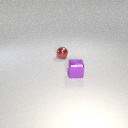
small red metal sphere behind small purple metal cube